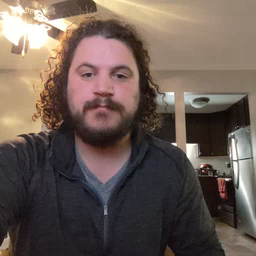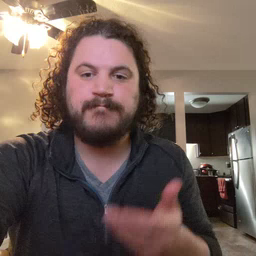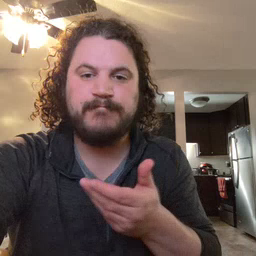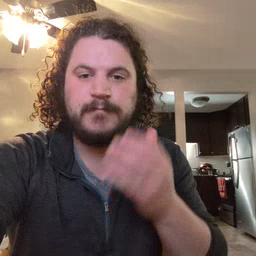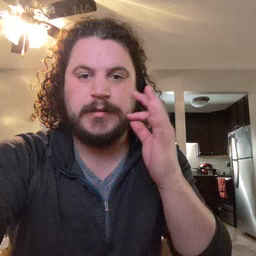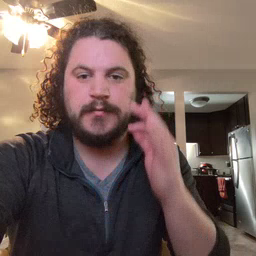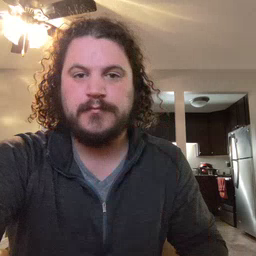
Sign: kitty